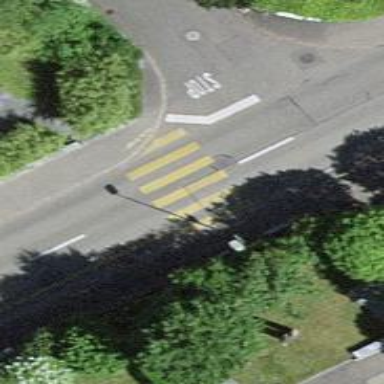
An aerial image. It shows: Unmarked zebra crossing on the road.